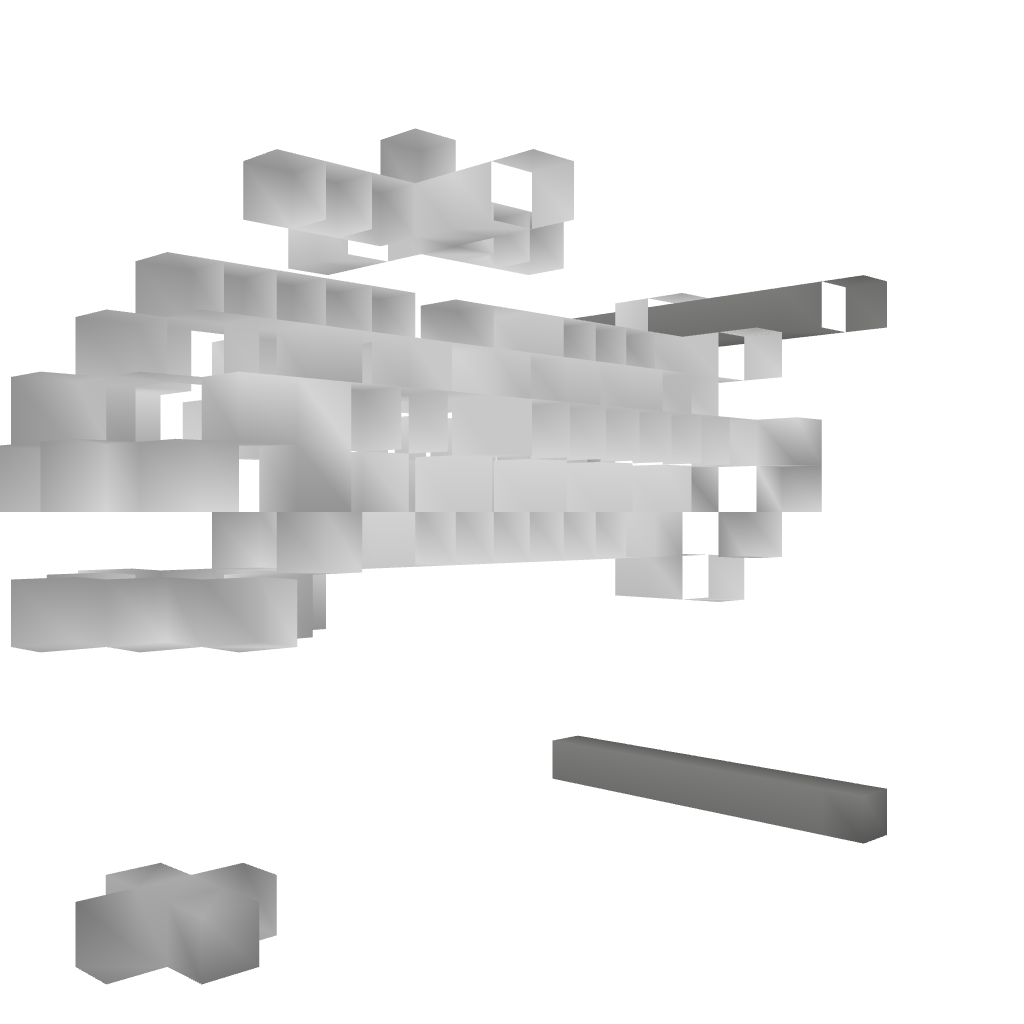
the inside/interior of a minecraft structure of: Fantasy Faucet